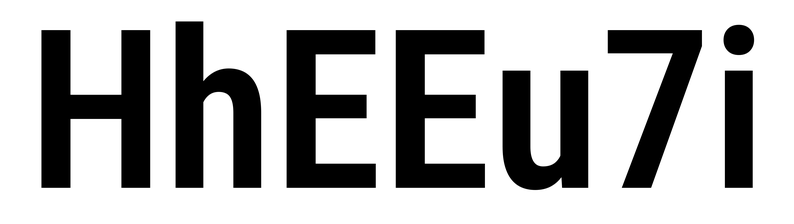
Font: Roboto_Condensed_SemiBold